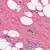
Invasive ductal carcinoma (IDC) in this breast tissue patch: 0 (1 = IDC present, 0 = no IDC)